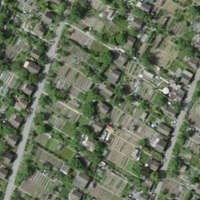
EUNIS habitat code: 53
Species observed at this site:
Epilobium parviflorum
Corylus avellana
Chloris chloris